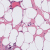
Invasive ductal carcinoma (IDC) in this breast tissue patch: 0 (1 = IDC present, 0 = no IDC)